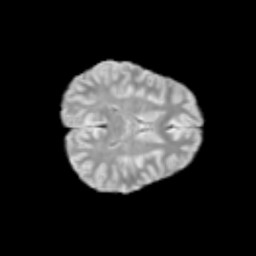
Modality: T2w
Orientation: axial
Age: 12
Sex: female
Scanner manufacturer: siemens
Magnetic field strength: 3 T
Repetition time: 3.8 s
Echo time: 0.07 s